Question: The goal of the code below is this - get all objects from the parse.com class called 'OnlineUsers' and then find a RANDOM number between '0' and 'results.count' and then use that object for something.
Issue is that when I try to get the object at position 'results[randomNumber]', I get the error below. I get the same error if I try 'results[randomNumberCast]' below.
How can I solve this problem?
'''
func findRandomOnlineUser() {
if PFUser.currentUser() != nil {
var user1 = PFUser.currentUser()
var user2 = PFUser()
//find user2, i.e. some user who is online right now
//Showing OnlineUsers only
let onlineUsersQuery = PFQuery(className: "OnlineUsers")
onlineUsersQuery.findObjectsInBackgroundWithBlock({ (results:[AnyObject]?, error:NSError?) -> Void in
if results!.count > 0 {
self.mLog.printToLog("launchChatwithRandomUser() -- There are more than zero objects in OnlineUsers")
//help: http://stackoverflow.com/questions/26770730/apple-swift-placing-a-variable-inside-arc4random-uniform
let randomNumber = arc4random_uniform(UInt32(results!.count))
var randomNumberCast = Int(randomNumber)
if let userObject = results[randomNumberCast] {
user2 = userObject["user"] as! PFUser
} else {
//handle the case of 'self.objects' being 'nil'
}
} else {
//TODO: Show a prompt that user is not logged in and then take user to Login Screen
}
}
'''
Error Message:

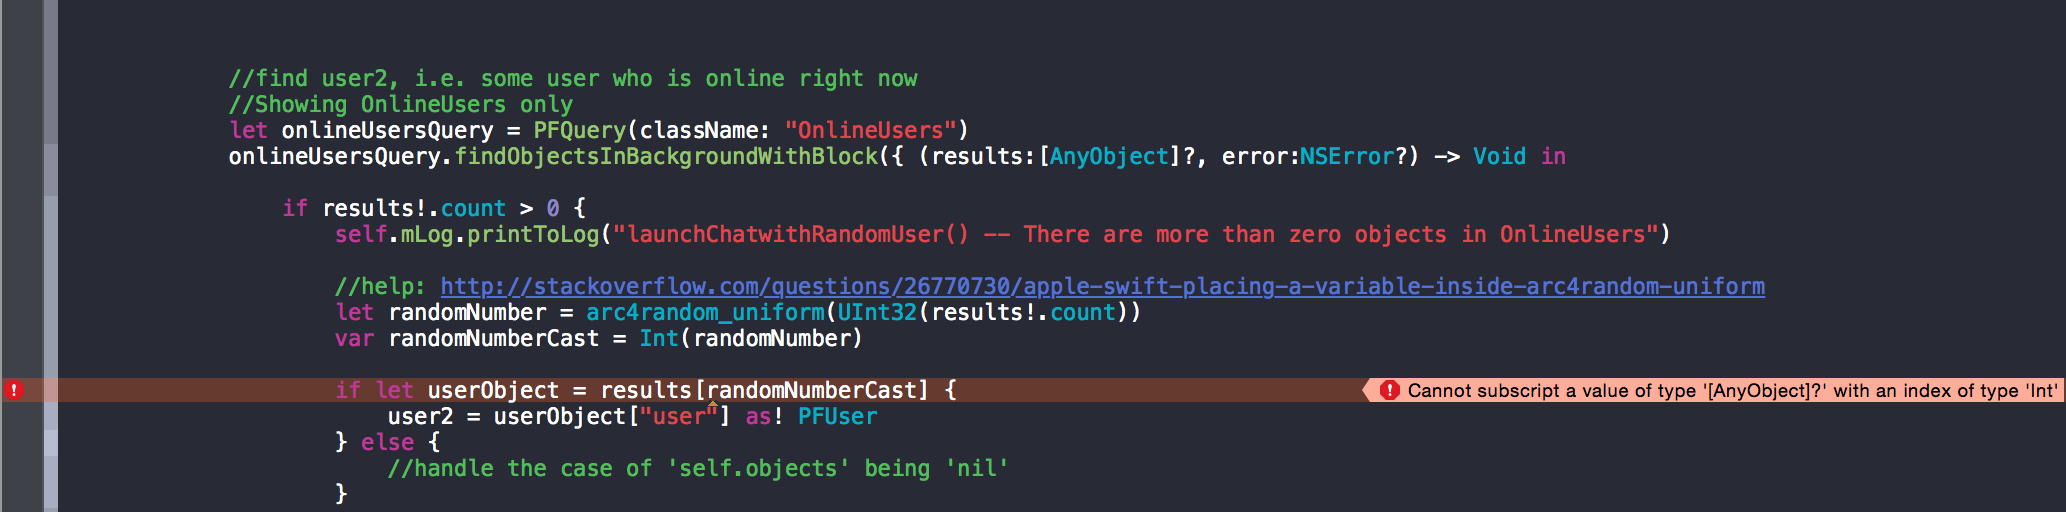
Answer: the fact that 'results' seems to be an optional array: '[AnyObject]?'.
Therefore, if you want to access one of its values via a subscript, you have to unwrap the array first:
'''
if let userObject: AnyObject = results?[randomNumberCast]
'''